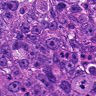
Metastatic tissue present: yes